Question: I'm trying to make an embed system that asks multiple questions and then put them together and send the embed with all the info given, but I can't figure out how to get multiple inputs in one command.

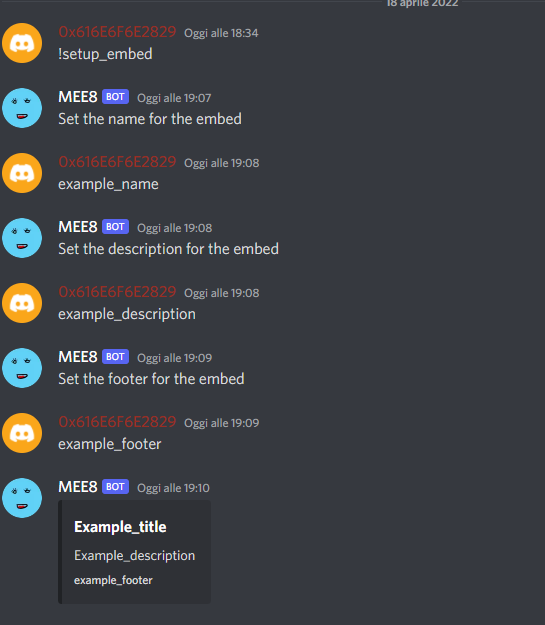
Answer: Based on what I understand from your question, you're only checking for one possible input with 'm.content == "hello"'. You can either remove it or add an 'in' statement. Do view the revised code below.
'''
@commands.command()
async def greet(ctx):
await ctx.send("Say hello!")
def check(m):
return m.channel == channel # only check the channel
# alternatively,
# return m.content.lower() in ["hello", "hey", "hi"] and m.channel == channel
msg = await bot.wait_for("message", check=check)
await ctx.send(f"Hello {msg.author}!")
'''
<URL>
---
In the case of the newly edited question, you can access the <URL>. Do view the code snippet below.
'''
@commands.command()
async def test(ctx):
def check(m):
return m.channel == ctx.channel and m.author == ctx.author
# return message if sent in current channel and author is command author
em = discord.Embed()
await ctx.send("Title:")
msg = await bot.wait_for("message",check=check)
em.title = msg.content
# in this case, you can continue to use the same check function
await ctx.send("Description:")
msg = await bot.wait_for("message",check=check)
em.description = msg.content
await ctx.send(embed=em)
'''
<URL>